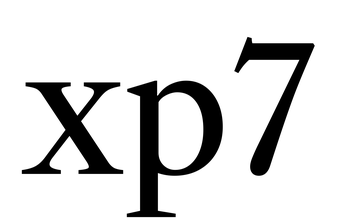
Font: LibreCaslonText_Regular